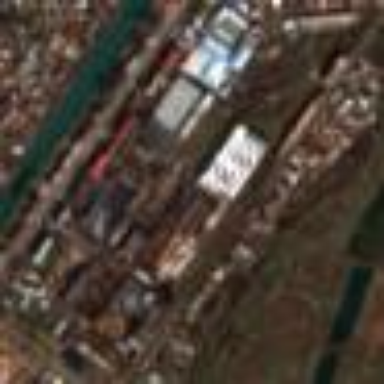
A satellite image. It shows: Industrial area.